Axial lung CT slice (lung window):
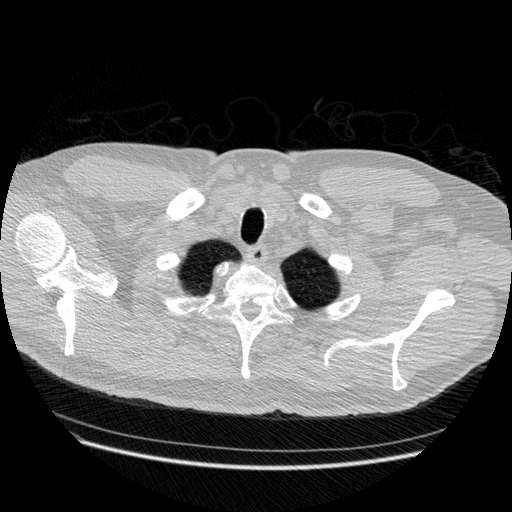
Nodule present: no